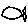
Label: fish